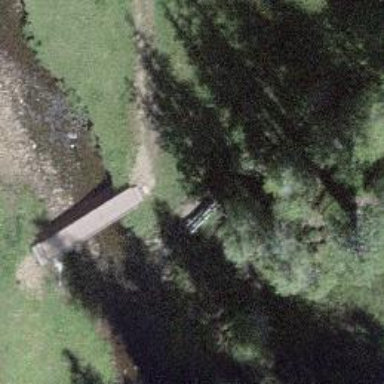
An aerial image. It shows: Path on bridge.